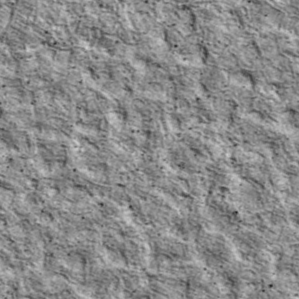
Label: non_frost